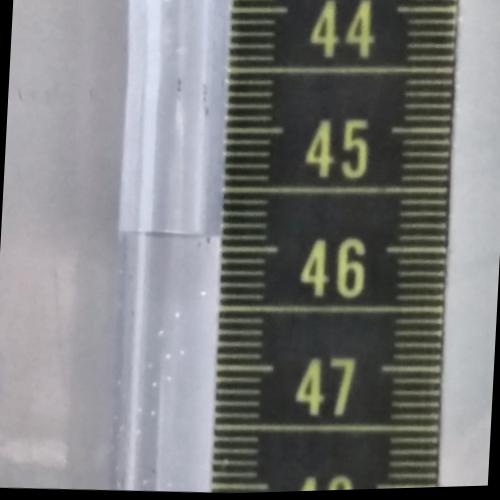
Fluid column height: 45.9 cm